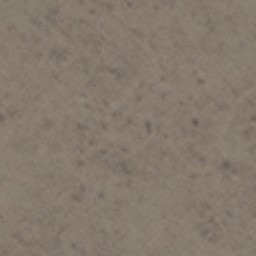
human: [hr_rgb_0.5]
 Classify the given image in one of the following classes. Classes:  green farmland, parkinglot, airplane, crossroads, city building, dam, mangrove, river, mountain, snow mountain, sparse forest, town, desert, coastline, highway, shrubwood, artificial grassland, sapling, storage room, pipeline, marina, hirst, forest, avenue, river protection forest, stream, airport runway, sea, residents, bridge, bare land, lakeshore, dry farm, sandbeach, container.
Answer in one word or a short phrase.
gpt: bare land